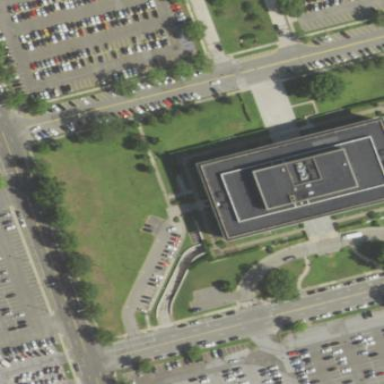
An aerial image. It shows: Courthouse building.